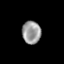
Tissue: lung
Cell type: Endothelial cells
Senescence score: 0.6198
Nuclear area (px): 416
Mean DAPI intensity: 155.601